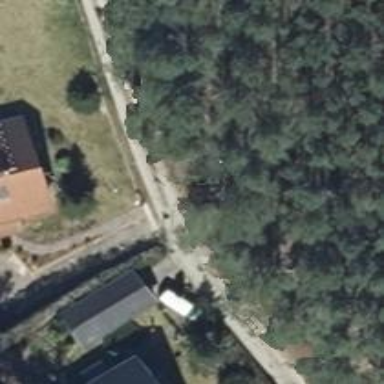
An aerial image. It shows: Residential road with concrete lanes.